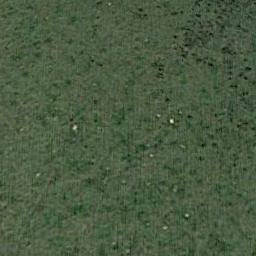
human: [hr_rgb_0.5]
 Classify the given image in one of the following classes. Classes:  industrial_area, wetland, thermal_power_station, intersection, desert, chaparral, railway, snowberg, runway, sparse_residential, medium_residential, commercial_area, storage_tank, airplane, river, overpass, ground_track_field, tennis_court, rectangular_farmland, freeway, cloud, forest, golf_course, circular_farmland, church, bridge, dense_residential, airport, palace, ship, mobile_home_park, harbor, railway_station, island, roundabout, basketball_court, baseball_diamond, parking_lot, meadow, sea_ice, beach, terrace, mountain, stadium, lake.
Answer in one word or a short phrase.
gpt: meadow